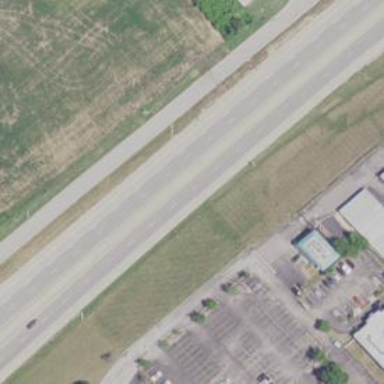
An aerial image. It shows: Trunk highway.